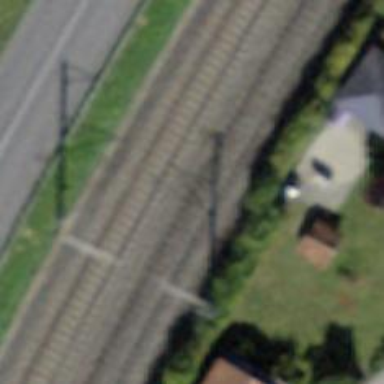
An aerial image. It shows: Railway with electrified contact lines.